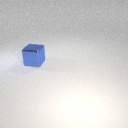
large blue metal cube